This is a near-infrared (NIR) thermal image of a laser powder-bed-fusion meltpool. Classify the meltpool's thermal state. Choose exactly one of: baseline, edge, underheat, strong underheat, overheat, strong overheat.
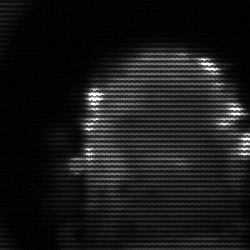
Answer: baseline